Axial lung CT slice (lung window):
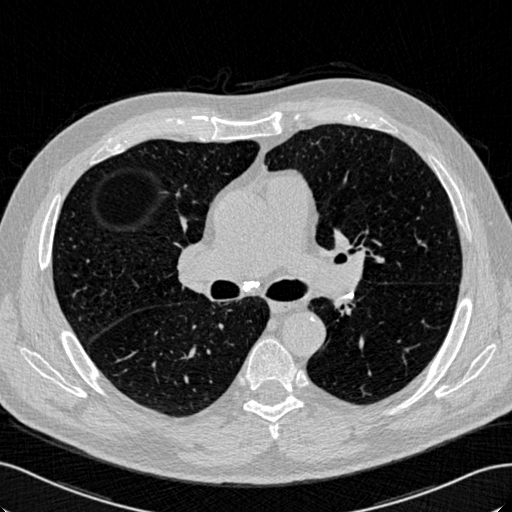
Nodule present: no